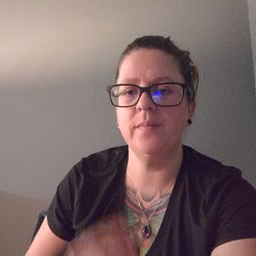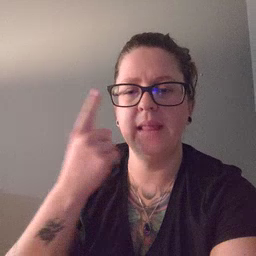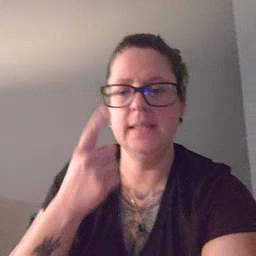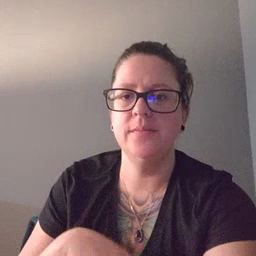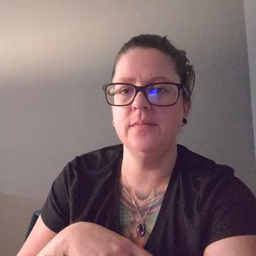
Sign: think